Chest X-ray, AP view. Patient: 51 years old, sex M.
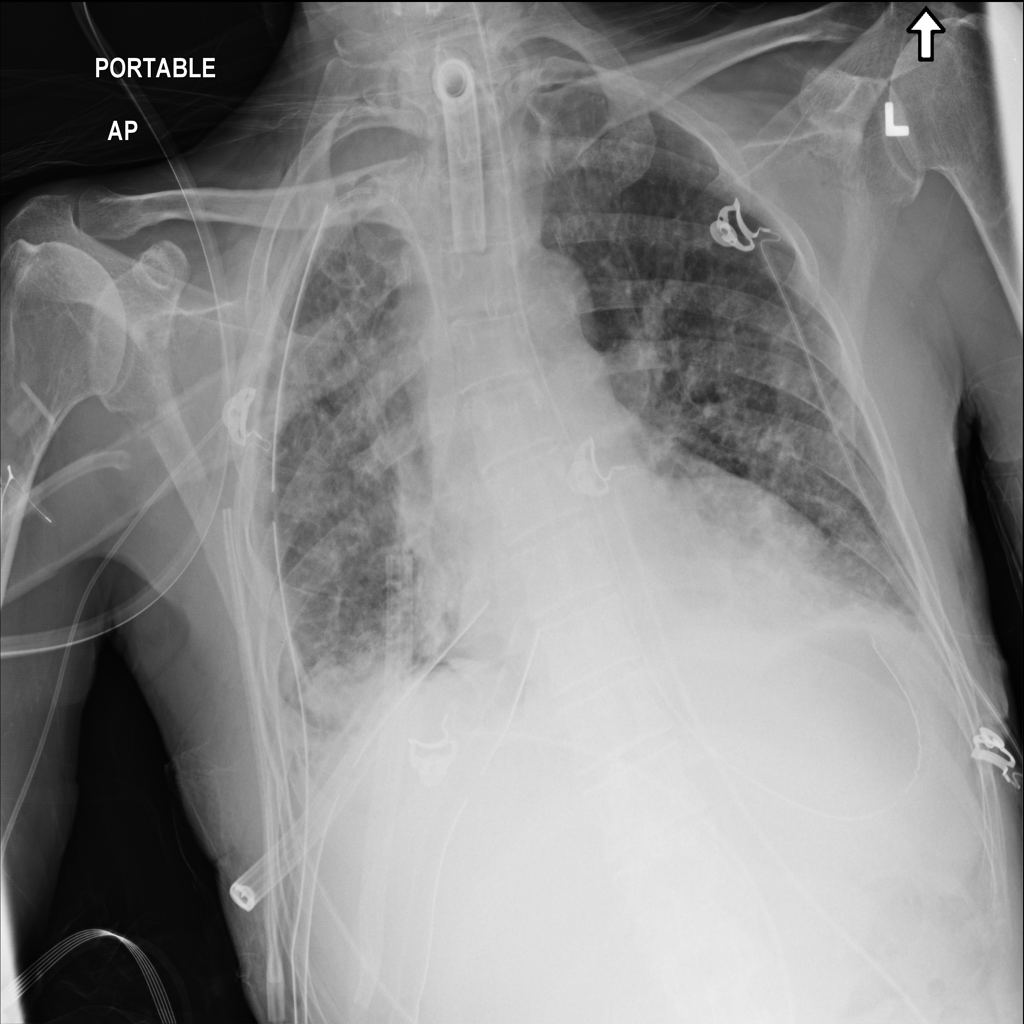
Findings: Infiltration, Pleural_Thickening